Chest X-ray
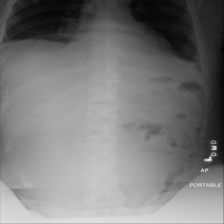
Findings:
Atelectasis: negative
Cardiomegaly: negative
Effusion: negative
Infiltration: negative
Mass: negative
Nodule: negative
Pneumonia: negative
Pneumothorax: negative
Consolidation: negative
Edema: negative
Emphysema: negative
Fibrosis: negative
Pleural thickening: negative
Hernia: negative